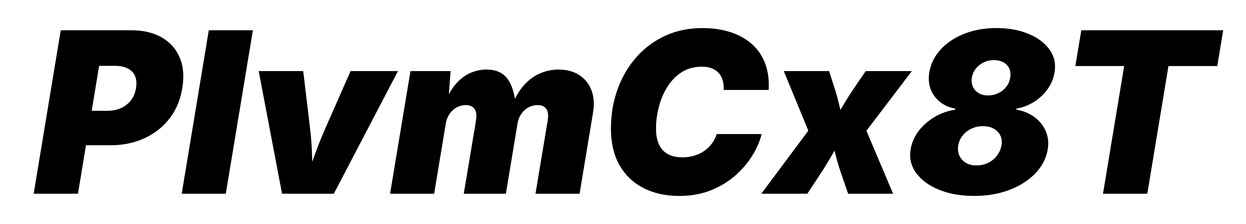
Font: Inter-Italic_Black_Italic